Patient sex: M
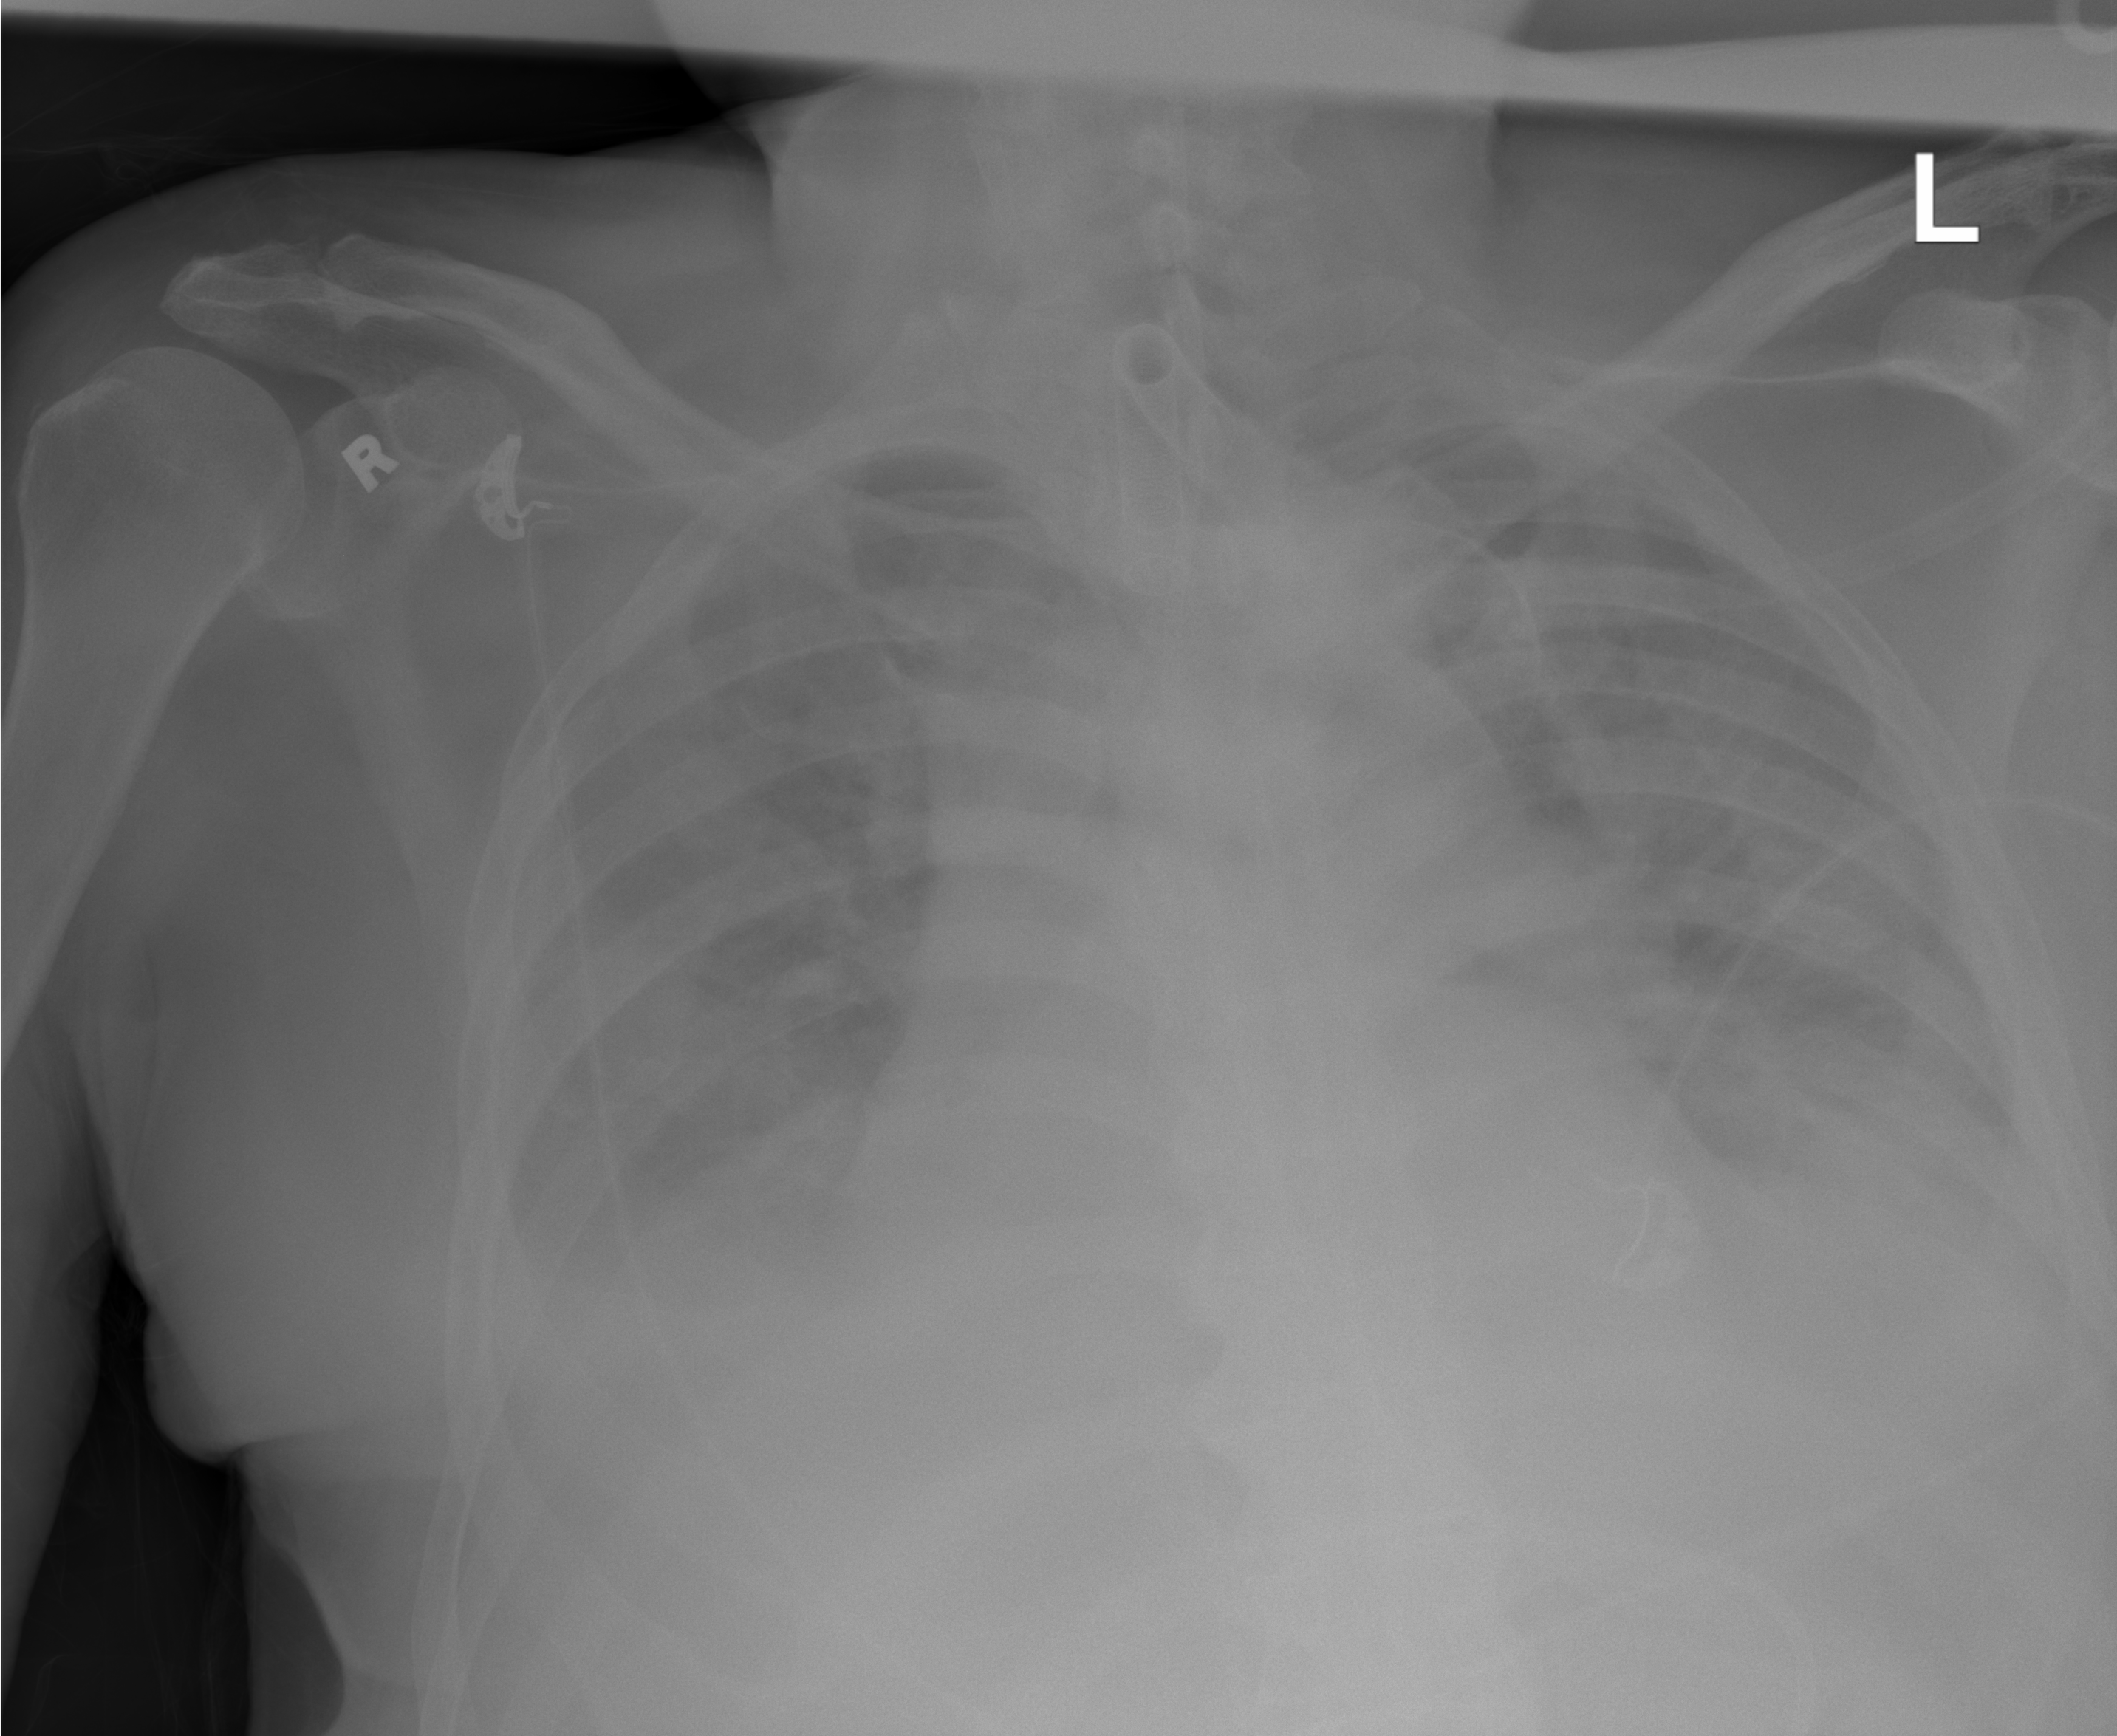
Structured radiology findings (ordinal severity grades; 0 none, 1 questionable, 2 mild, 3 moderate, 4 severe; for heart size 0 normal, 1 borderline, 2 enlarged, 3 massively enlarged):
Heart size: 0
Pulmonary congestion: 0
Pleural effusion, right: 3
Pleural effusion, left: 3
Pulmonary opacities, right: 0
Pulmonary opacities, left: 0
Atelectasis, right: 3
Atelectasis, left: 3